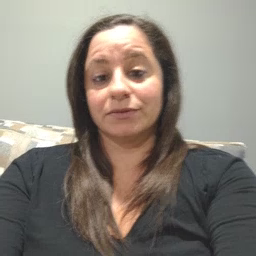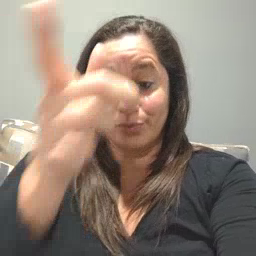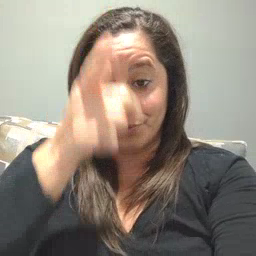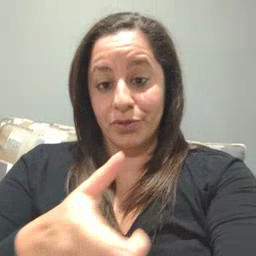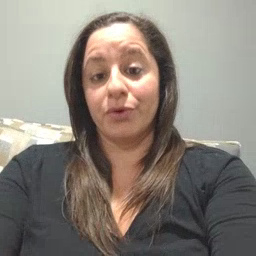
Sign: brother